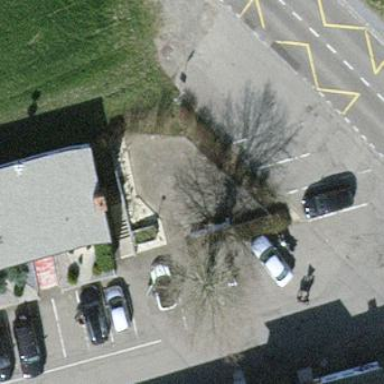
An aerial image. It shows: Parking area with surface.